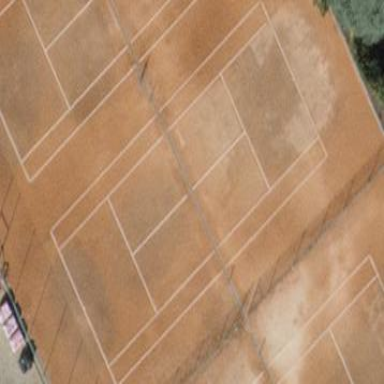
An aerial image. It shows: Tennis court in leisure pitch.